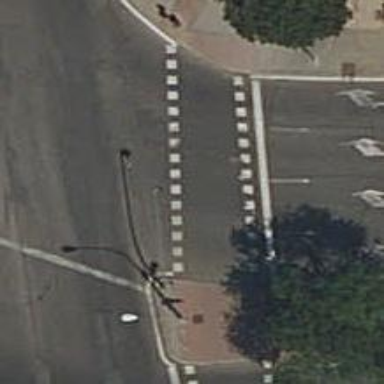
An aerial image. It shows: Crossing with traffic signals.